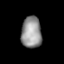
Tissue: lung
Cell type: Others
Senescence score: 0.2329
Nuclear area (px): 625
Mean DAPI intensity: 148.141